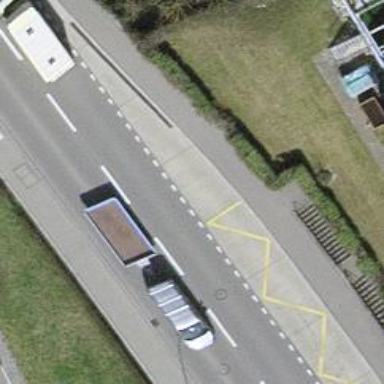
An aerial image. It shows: Platform for public transport on the road.